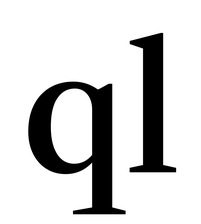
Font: LibreCaslonText_Medium